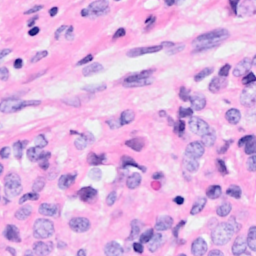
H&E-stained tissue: Breast